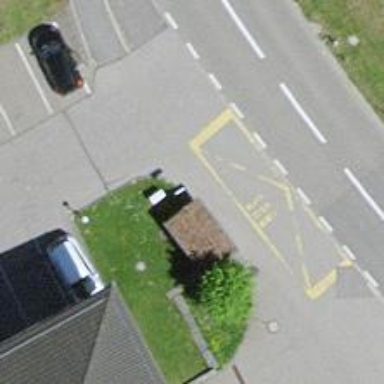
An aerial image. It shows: Bus stop with sheltered platform for public transport.